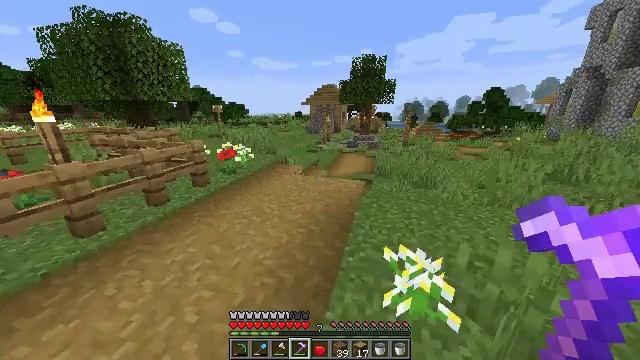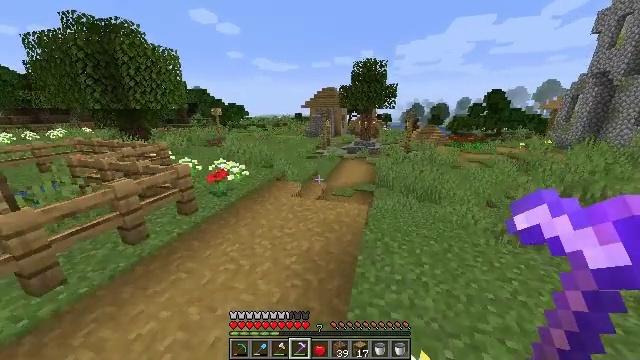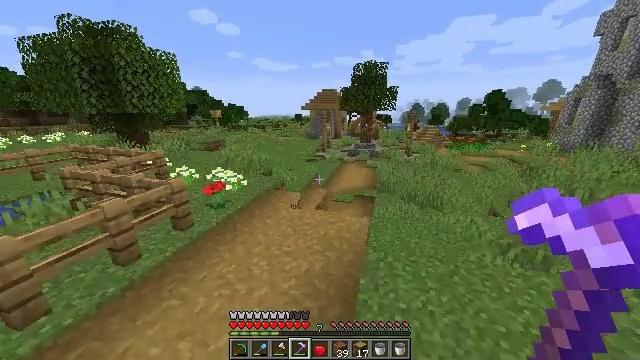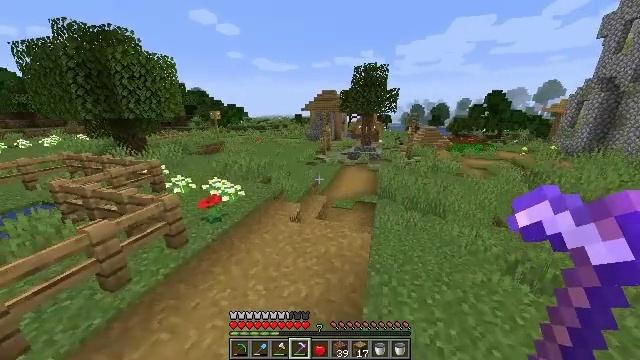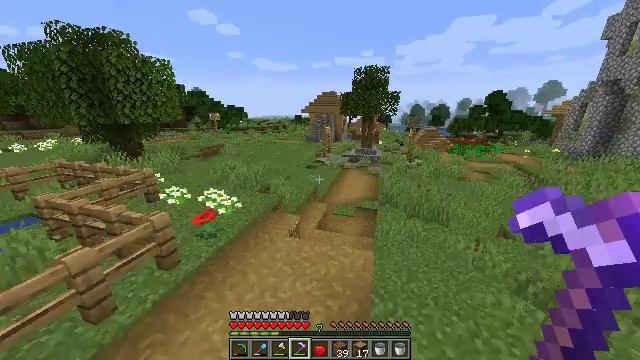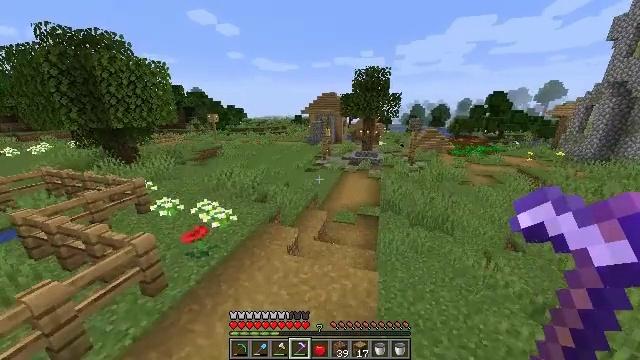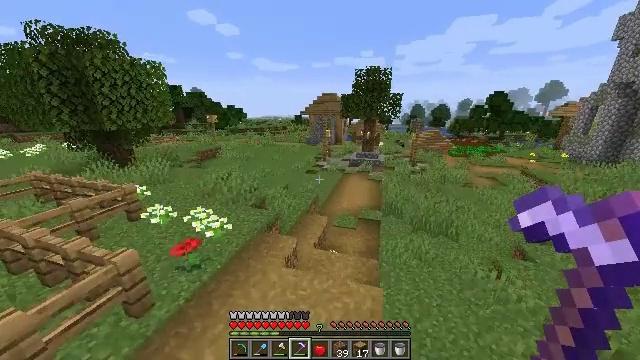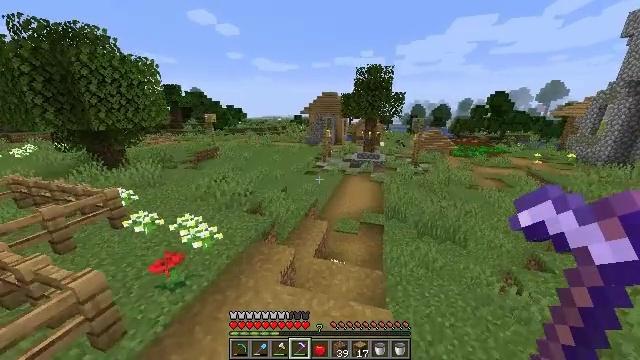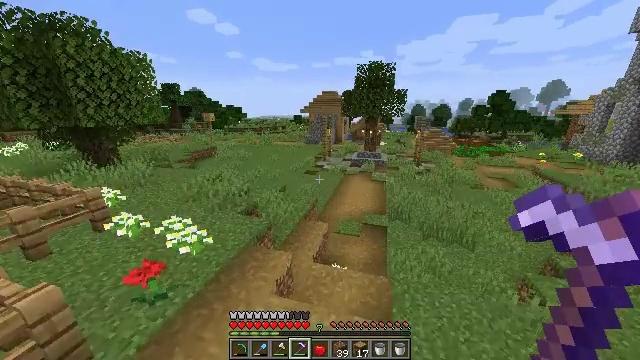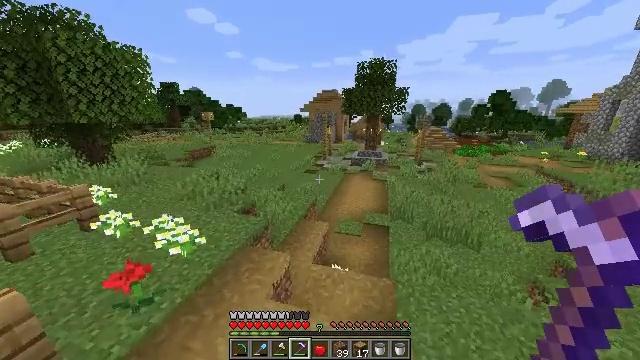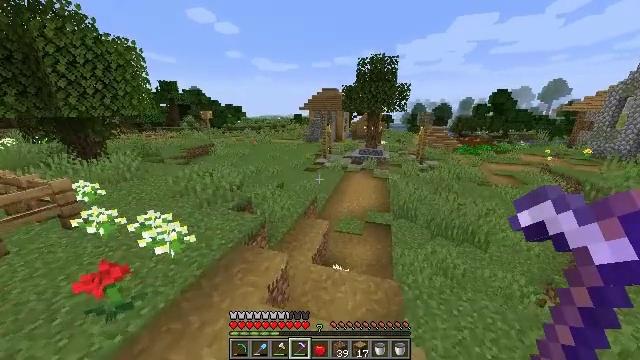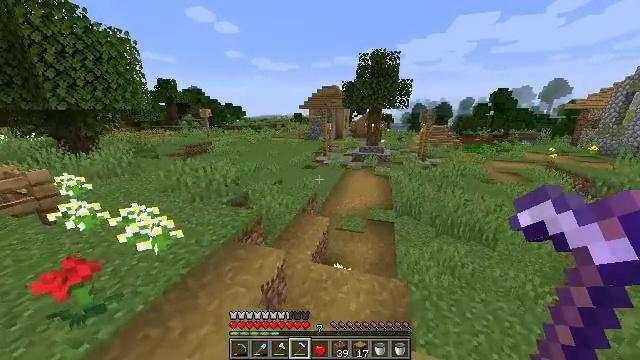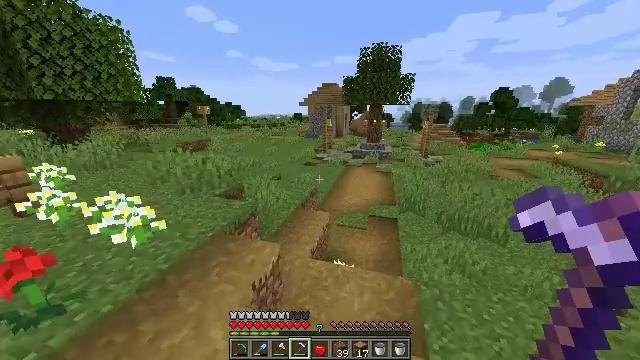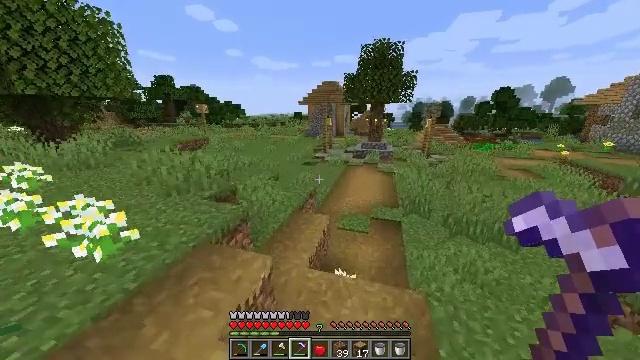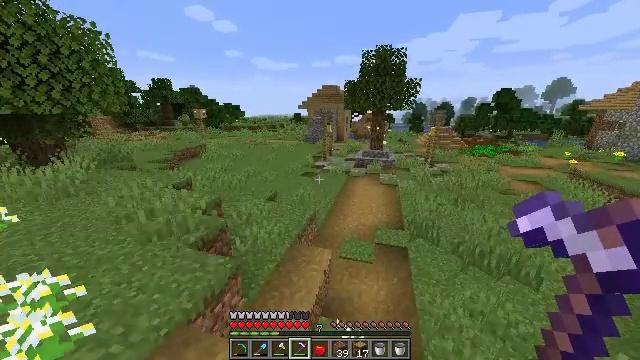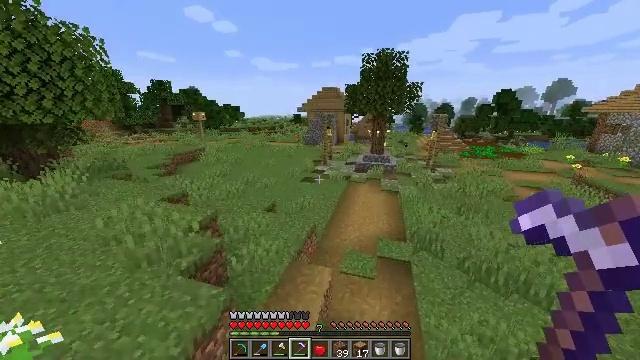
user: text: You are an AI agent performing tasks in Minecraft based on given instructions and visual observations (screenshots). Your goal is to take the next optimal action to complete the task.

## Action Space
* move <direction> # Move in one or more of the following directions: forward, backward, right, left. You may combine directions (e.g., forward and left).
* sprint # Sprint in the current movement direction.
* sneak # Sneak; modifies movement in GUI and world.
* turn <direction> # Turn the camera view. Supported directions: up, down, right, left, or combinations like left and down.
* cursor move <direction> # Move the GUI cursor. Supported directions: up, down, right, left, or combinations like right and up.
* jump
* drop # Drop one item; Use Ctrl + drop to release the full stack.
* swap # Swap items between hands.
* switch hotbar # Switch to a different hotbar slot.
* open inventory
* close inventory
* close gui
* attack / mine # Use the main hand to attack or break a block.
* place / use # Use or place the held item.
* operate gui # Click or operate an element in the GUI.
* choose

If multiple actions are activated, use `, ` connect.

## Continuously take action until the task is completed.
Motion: motion action
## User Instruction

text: Gather sugar cane for crafting.
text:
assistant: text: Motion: move forward, sprint, jump
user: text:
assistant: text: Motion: move forward, sprint, jump
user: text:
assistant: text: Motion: move forward, sprint, jump
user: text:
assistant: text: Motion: move forward, sprint, jump
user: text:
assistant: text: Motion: move forward, sprint, jump
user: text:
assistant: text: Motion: move forward, sprint, jump
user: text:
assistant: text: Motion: move forward, sprint, jump
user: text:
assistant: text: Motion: move forward, sprint, jump
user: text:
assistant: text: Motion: move forward, sprint, jump
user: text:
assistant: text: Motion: move forward, sprint, jump
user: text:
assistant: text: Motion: move forward, sprint, jump
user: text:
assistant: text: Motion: move forward, sprint, jump
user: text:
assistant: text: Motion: move forward, sprint, jump
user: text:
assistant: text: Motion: move forward, sprint, jump
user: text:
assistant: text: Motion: move forward, sprint, jump
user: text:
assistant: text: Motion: move forward, sprint, jump
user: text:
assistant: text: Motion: move forward, sprint, jump
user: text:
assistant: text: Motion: move forward, sprint, jump
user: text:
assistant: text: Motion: move forward, sprint, jump
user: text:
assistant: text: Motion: move forward, sprint, jump
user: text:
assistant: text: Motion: move forward, sprint, jump
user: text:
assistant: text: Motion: move forward, sprint, jump
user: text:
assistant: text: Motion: move forward, sprint, jump
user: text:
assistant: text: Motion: move forward, sprint, jump
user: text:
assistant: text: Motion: move forward, sprint, jump
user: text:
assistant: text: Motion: move forward, sprint, jump
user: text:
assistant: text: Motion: move forward, sprint, jump
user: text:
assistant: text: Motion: move forward, sprint, jump
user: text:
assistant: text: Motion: move forward, sprint, jump
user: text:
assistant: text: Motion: move forward, sprint, jump